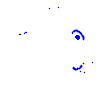
Particle: electron